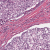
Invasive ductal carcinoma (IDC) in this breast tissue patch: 1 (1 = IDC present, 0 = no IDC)